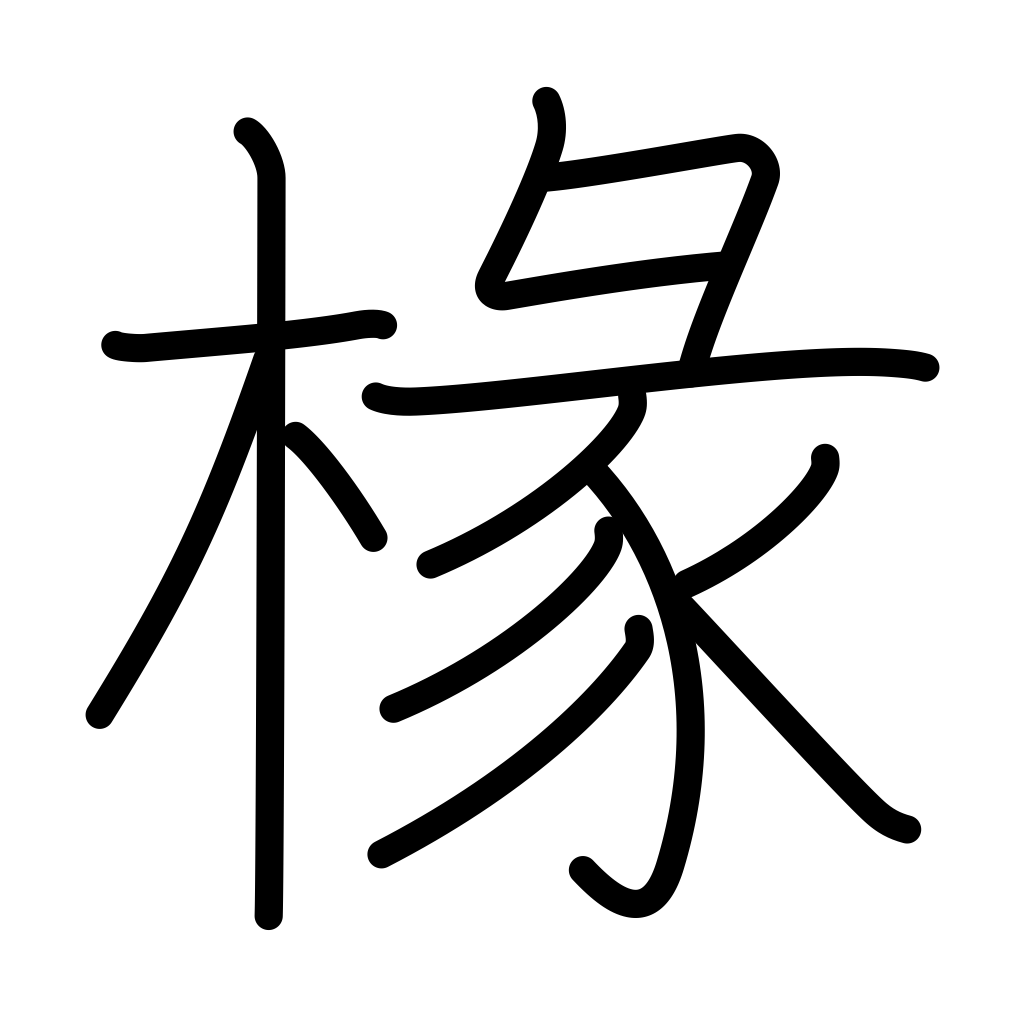
Meaning: rafter, porch